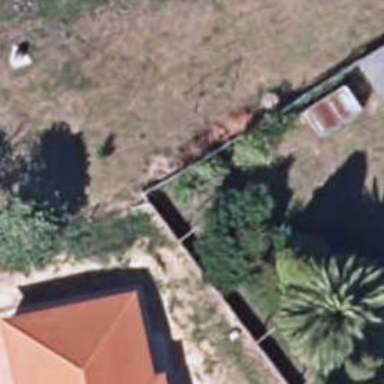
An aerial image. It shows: Fence is in the image.